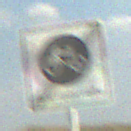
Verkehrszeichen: EndeFahrradstrasse
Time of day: MorningAfternoon
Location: Outdoor (Beach)
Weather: PartlyCloudy
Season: NotSpecified
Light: Natural